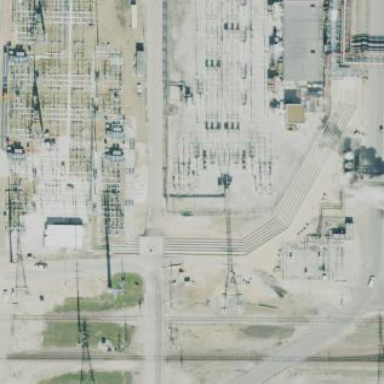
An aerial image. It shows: Outdoor distribution substation.